Question: I know of such a problem recently:
With Visual Studio 2013 installed on Windows 7(not Win8), creating a default MFC app, start building, I'll get error message immediately:
> 1>------ Build started: Project: MFCApplication1, Configuration: Debug
Win32 ------1>C:\Program Files
(x86)\MSBuild\Microsoft.Cpp\v4.0\V120\Microsoft.CppBuild.targets(355,5):
warning MSB8003: Could not find variable from the
registry. or may be set to an
invalid version number.1> stdafx.cpp1>c:\users\chj\u8vs2013\mfcapplication1\targetver.h(8): fatal error
C1083: Cannot open include file: No such file or
directory========== Build: 0 succeeded, 1 failed, 0 up-to-date, 0 skipped ==========
A quick solution is to open the project property, change the Platform Toolset from to .

It seems that, VS2013(or MSBuild behind the scene, not sure which) checks your Toolset's target platform against your building machine(Win7 in this case), and if the Toolset is for a higher Windows version, it rudely quits.
So my question is: How can I force VS2013(or MSBuild) to build with Toolset even if my building machine is a Windows 7 -- that is, I don't care if the resulting EXE can be run on Win7, I just want to produce the same EXE as it is built inside a Win8 machine, just like cross compiling -- in order to -- for example, send it to remote debugging on a Windows 8 host .
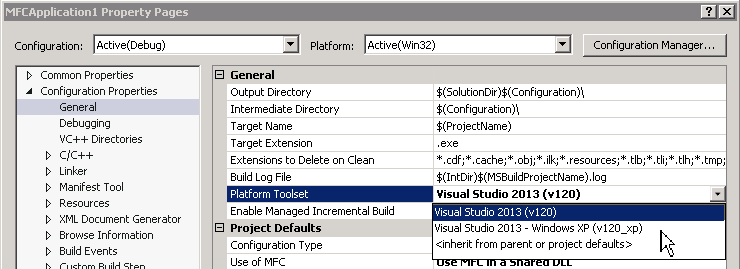
Answer: Install the Windows 8 SDK on the Windows 7 build agent machines.
<URL>